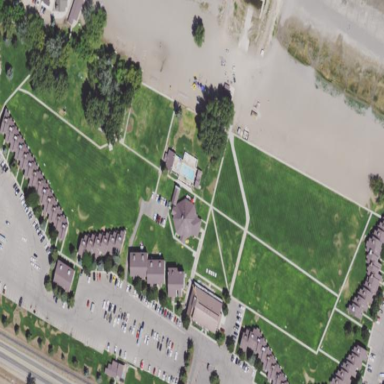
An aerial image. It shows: Park.